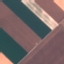
Land use / land cover class: AnnualCrop